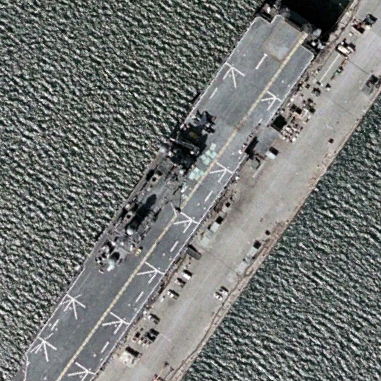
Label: assault